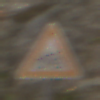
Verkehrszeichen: RadverkehrRechts
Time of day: MorningAfternoon
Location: Outdoor (Nature)
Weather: Overcast
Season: Autumn
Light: Natural